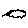
Label: cloud